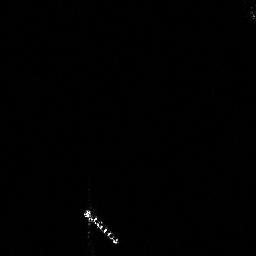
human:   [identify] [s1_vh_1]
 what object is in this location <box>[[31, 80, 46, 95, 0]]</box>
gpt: <ref>1 medium ship at the bottom</ref>